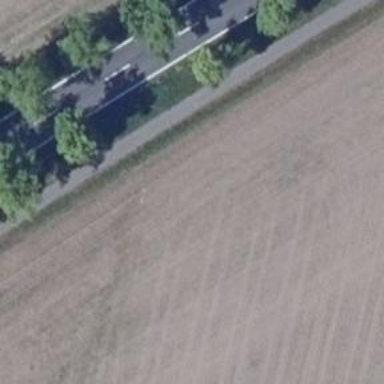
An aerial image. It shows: Paved cycleway.